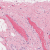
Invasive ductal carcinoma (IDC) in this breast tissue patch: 0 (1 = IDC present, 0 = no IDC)